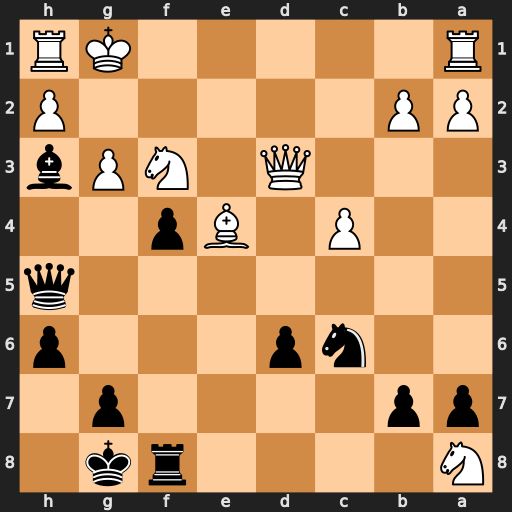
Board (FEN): N4rk1/pp4p1/2np3p/7q/2P1Bp2/3Q1NPb/PP5P/R5KR
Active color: b
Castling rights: -
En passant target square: -
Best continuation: Qc5+ Nd4 Nxd4